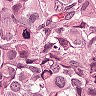
Metastatic tissue present: yes